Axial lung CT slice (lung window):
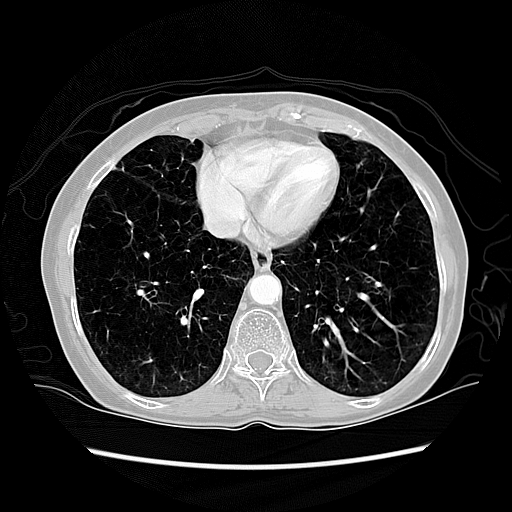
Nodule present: no